Question: I'm new in struts2 and I want to add i18n in my web application. I sea in documentation such code:
'''
<s:url id="localeEN" namespace="/" action="locale">
<s:param name="request_locale">en</s:param>
</s:url>
<s:url id="localeruRU" namespace="/" action="locale">
<s:param name="request_locale">ru_RU</s:param>
</s:url>
<s:a href="%{localeEN}">English</s:a>
<s:a href="%{localeruRU}">Russian</s:a>
'''
and we need to add action class like this:
'''
public class LocalizationAction extends ActionSupport {
public String execute() {
return SUCCESS;
}
}
'''
and in struts.xml we add this:
'''
<struts>
<constant name="struts.custom.i18n.resources" value="global"/>
<constant name="struts.devMode" value="true"/>
<package name="default" namespace="/" extends="struts-default">
<action name="locale" class="by.bulgak.newsmanager.action.LocalizationAction">
<result name="success">index.jsp</result>
</action>
</package>
</struts>
'''
also I have property files with names 'global' and 'global_ru_RU'
I do everything that I read from tutorial but when I set param in my jsp page my IDE tells me that the name 'request_locale' is unknown property..
please tell me where is my mistake.

my IDE don't sea it and thats why when I want to change language when I run my app my IDE don't call I18n methods in struts2
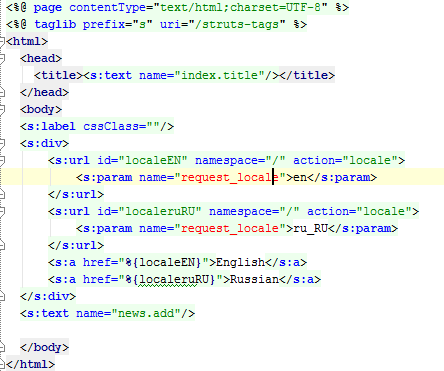
Answer: The Struts2 doesn't associate default i18n property with english language.
When I set default property like this: 'property_name_en.properties' it working fine.
But I don't understand why it is so.
I see many examples and I even start them into my machine and they work fine,
but my didn't work.. May be someone know what is problem?